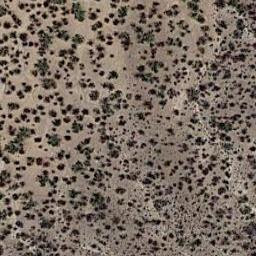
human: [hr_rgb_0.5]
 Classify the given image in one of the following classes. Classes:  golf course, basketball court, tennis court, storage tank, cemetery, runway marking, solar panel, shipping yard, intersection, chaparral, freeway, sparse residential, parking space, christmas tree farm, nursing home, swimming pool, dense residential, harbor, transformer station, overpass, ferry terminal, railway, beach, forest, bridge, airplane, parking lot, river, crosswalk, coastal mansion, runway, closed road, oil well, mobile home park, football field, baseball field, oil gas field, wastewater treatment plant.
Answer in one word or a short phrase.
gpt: chaparral